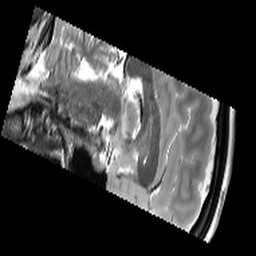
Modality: T2starw
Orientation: sagittal
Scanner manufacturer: siemens
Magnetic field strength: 3 T
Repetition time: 9.86 s
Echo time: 0.05 s